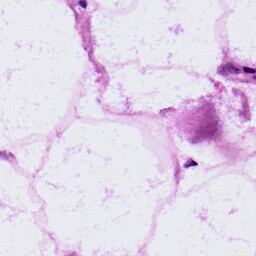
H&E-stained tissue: LymphNode